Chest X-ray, PA view. Patient: 47 years old, sex F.
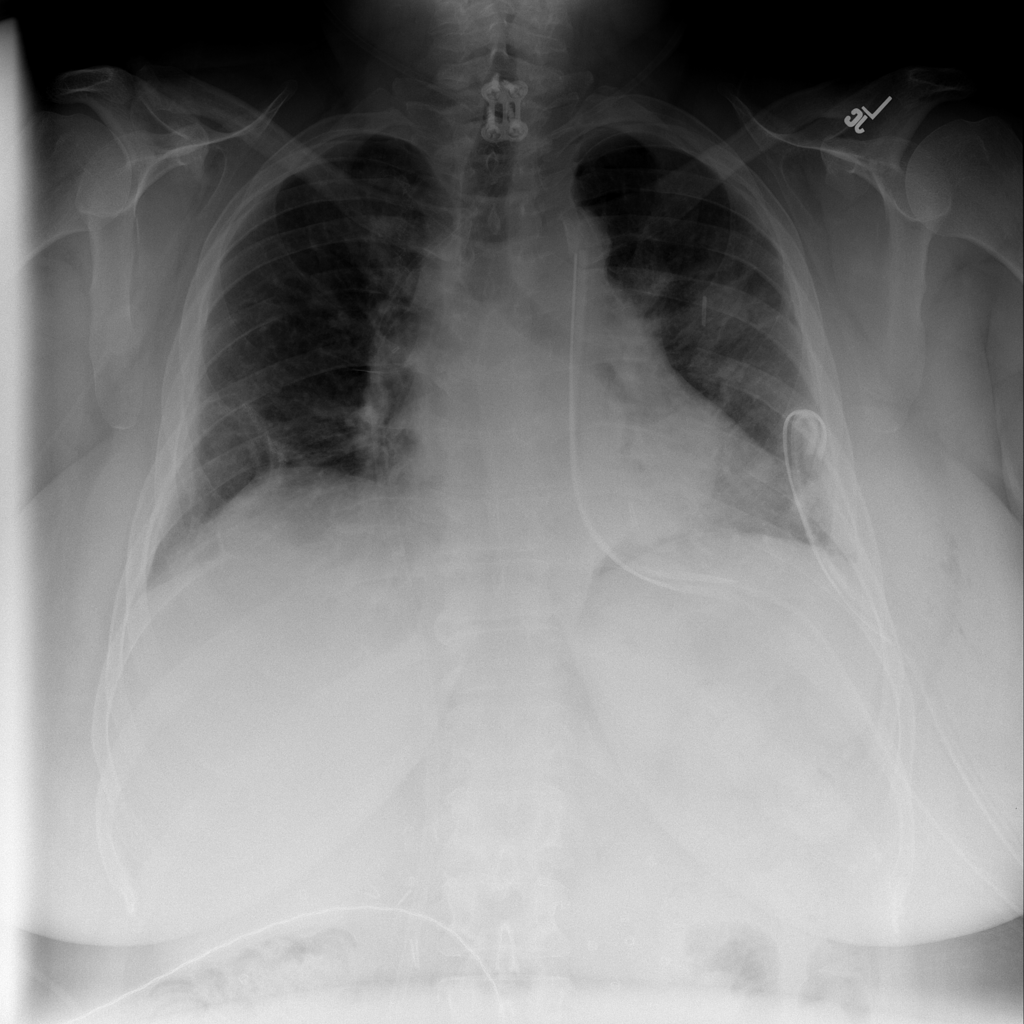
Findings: Consolidation, Mass